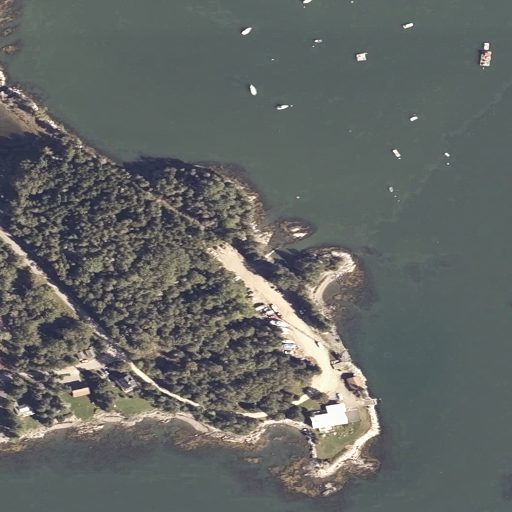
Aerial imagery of cape in Maine named McNeil Point containing open water, evergreen forest, low intensity development, herbaceous wetlands, high intensity development, medium intensity development, open development, and barren land